Question: I have this, but it returns the URL of the web page. I want the "href" in a text string.
'''
PATH_DATA = //[@id="vvp-product-details-modal--product-title"][@class="a-link-normal"]
WebElement myData = driver.findElement(By.xpath(PATH_DATA));
String url = myData.getAttribute("href")
'''
It returns the URL of the web page. I want the "href" in a text string.
Snapshot:

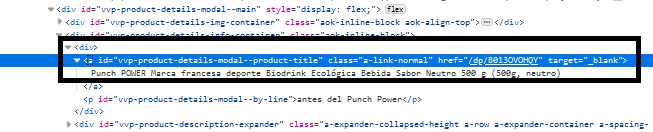
Answer: To print the value of the 'href' attribute you can use either of the following <URL>:
- Using :'''
System.out.println(wd.findElement(By.cssSelector("a.a-link-normal#vvp-product-details-modal--product-title")).getAttribute("href"));
'''
- Using :'''
System.out.println(wd.findElement(By.xpath("//a[@class='a-link-normal' and @id='vvp-product-details-modal--product-title']")).getAttribute("href"));
'''
---
Ideally, to extract the the value of the 'href' attribute, you have to induce <URL>:
- Using and 'getText()':'''
System.out.println(new WebDriverWait(driver, 20).until(ExpectedConditions.visibilityOfElementLocated(By.cssSelector("a.a-link-normal#vvp-product-details-modal--product-title"))).getAttribute("href"));
'''
- Using and 'getAttribute("innerHTML")':'''
System.out.println(new WebDriverWait(driver, 20).until(ExpectedConditions.visibilityOfElementLocated(By.xpath("//a[@class='a-link-normal' and @id='vvp-product-details-modal--product-title']"))).getAttribute("href"));
'''